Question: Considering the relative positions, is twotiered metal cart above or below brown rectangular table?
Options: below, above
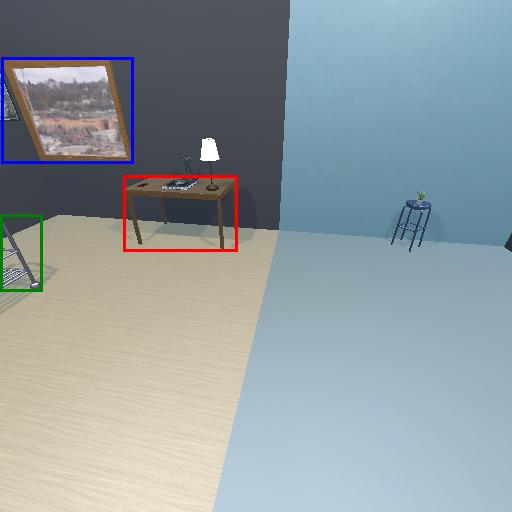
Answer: below